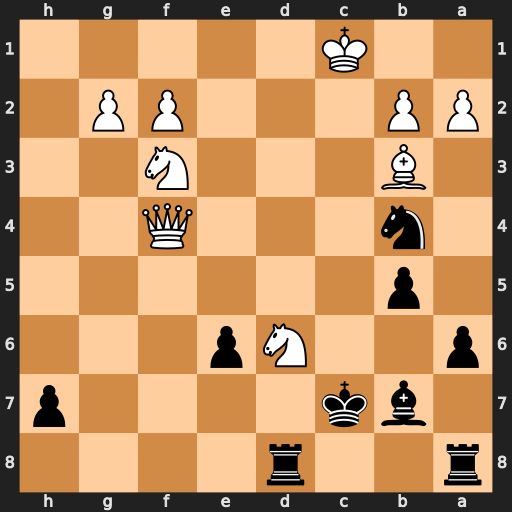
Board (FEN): r2r4/1bk4p/p2Np3/1p6/1n3Q2/1B3N2/PP3PP1/2K5
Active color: b
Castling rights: -
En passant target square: -
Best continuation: Nd3+ Kb1 Nxf4